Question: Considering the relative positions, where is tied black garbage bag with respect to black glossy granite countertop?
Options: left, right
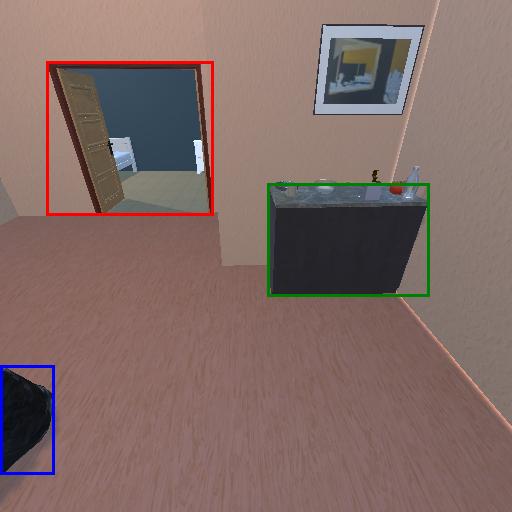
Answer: left